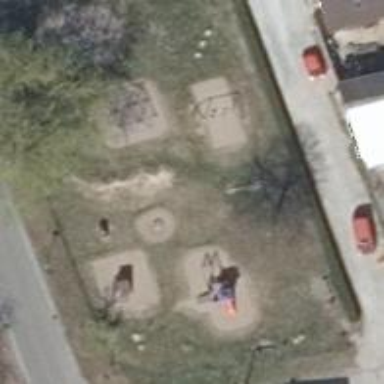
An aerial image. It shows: Playground with grassy landuse.